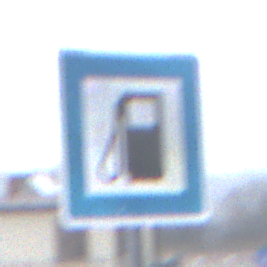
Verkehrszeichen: Tankstelle
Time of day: MorningAfternoon
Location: Outdoor (Suburban)
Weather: Overcast
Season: NotSpecified
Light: Natural